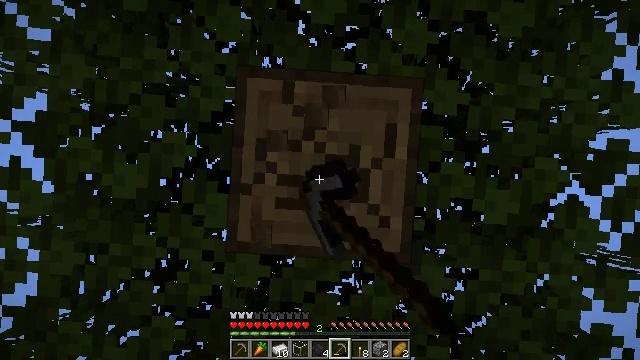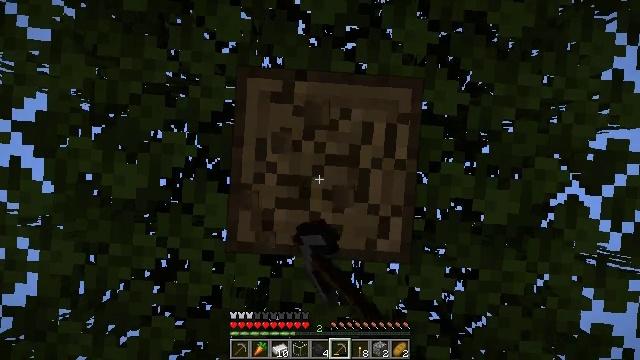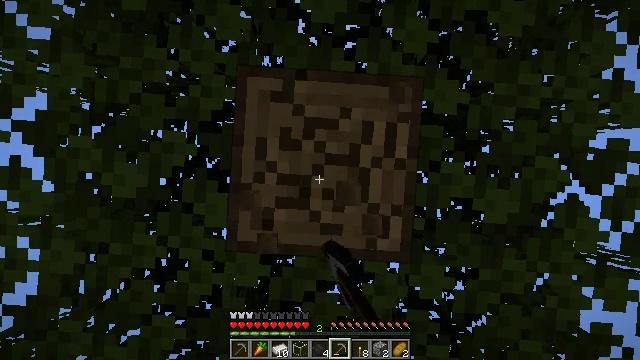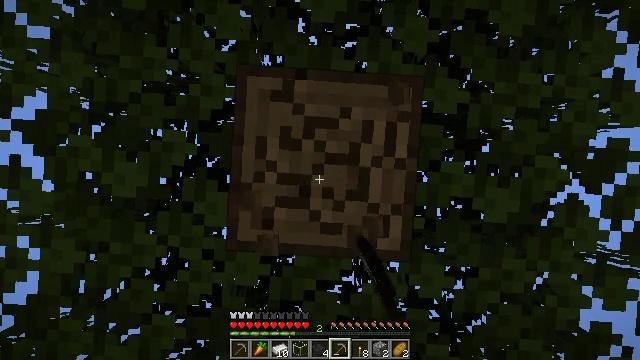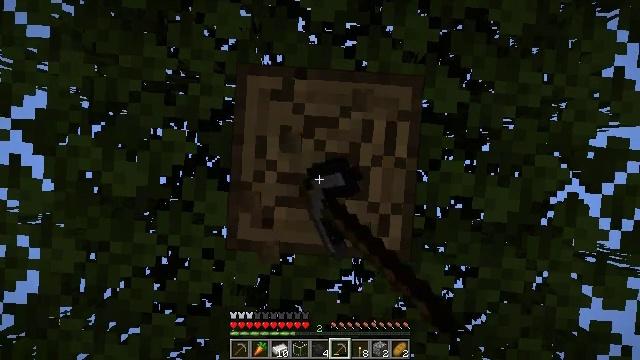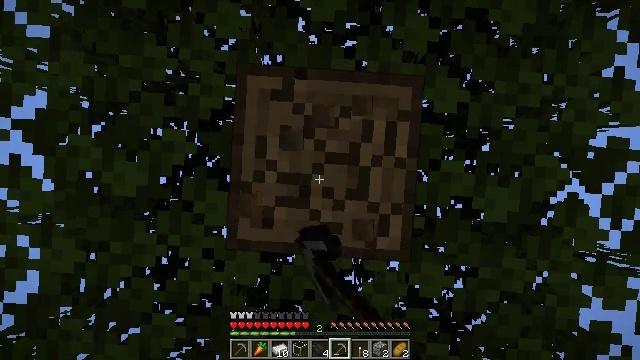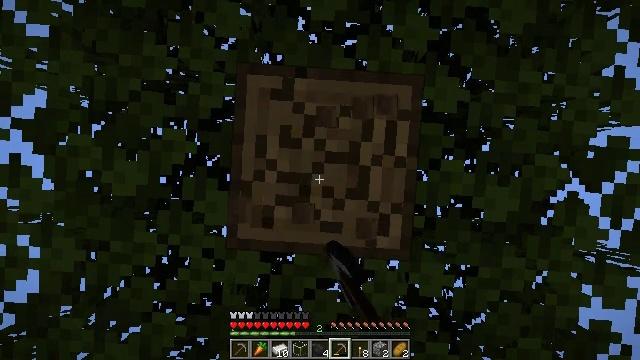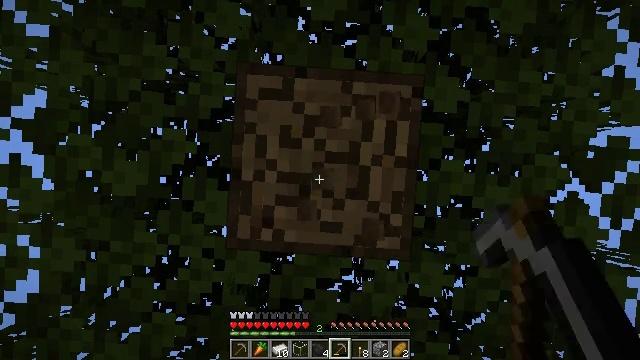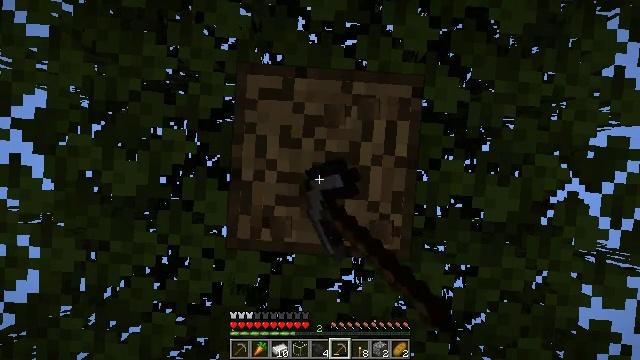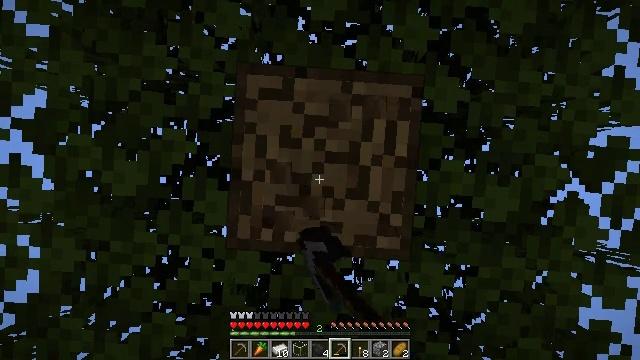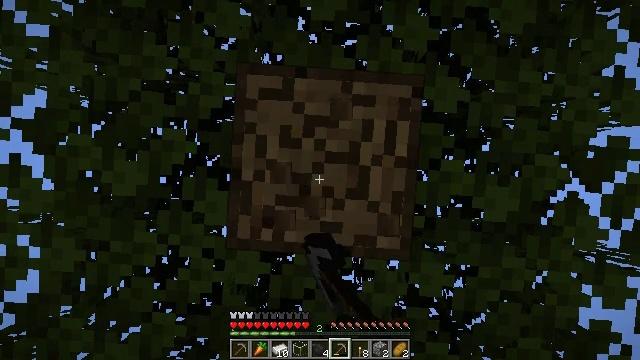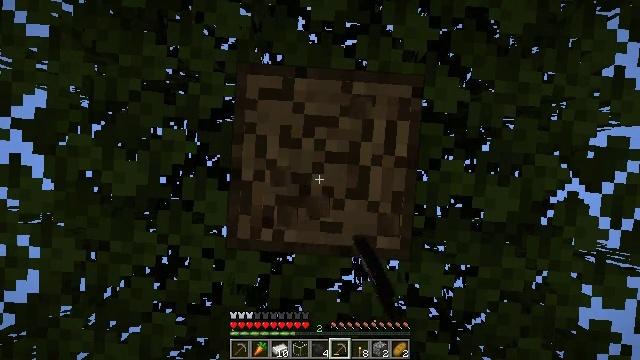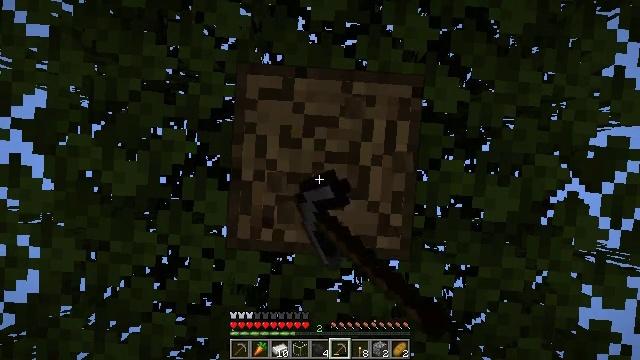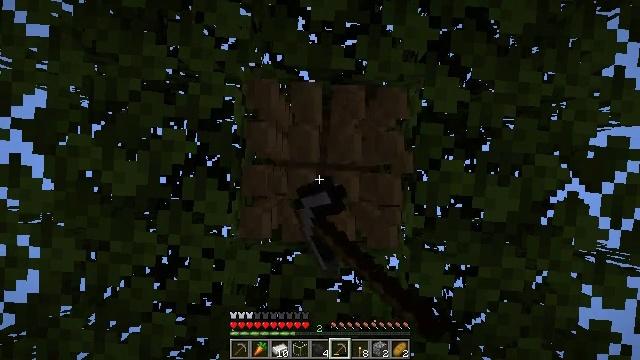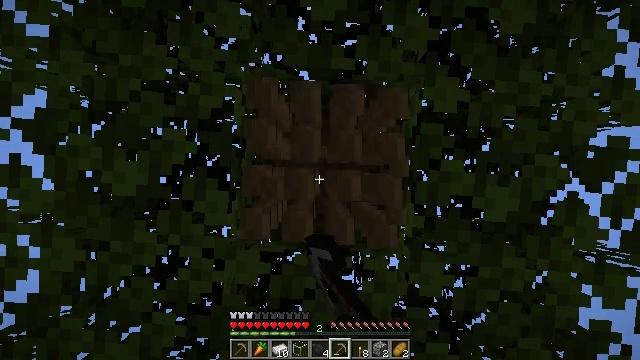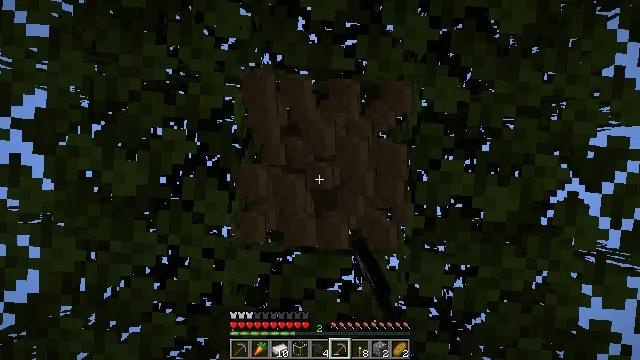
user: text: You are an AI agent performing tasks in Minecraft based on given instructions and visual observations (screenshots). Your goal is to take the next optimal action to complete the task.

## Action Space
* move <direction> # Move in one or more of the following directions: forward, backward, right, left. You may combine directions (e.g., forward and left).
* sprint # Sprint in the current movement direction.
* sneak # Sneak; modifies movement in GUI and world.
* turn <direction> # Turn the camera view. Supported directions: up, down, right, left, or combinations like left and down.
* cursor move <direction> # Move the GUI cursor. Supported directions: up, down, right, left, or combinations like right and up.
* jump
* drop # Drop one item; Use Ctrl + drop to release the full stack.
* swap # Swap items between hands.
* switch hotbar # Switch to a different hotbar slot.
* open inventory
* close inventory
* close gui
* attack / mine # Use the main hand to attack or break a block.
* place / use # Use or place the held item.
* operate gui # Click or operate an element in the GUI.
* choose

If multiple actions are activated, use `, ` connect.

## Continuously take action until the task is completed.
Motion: motion action
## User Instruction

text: Gather oak logs from trees.
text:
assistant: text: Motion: attack / mine
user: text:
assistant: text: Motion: attack / mine
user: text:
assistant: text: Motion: attack / mine
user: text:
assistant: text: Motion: attack / mine
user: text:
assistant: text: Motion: attack / mine
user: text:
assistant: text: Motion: attack / mine
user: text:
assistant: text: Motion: attack / mine
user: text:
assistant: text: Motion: attack / mine
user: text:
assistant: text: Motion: attack / mine
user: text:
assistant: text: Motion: attack / mine
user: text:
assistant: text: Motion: attack / mine
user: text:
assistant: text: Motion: attack / mine
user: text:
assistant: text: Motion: attack / mine
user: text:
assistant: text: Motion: attack / mine
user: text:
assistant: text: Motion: attack / mine
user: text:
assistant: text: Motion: attack / mine
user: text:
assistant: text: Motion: attack / mine
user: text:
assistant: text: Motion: attack / mine
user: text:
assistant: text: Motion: attack / mine
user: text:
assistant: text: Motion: attack / mine
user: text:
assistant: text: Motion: attack / mine
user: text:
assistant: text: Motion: attack / mine
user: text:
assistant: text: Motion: attack / mine
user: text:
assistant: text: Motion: attack / mine
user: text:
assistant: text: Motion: attack / mine
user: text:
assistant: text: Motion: attack / mine
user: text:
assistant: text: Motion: attack / mine
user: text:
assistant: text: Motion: turn up, attack / mine
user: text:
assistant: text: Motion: turn up, attack / mine
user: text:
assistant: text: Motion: attack / mine